Question: Good evening I am trying to generate an animation in a QLABEL by pressing a button and after that animation to go to the next window.
This is a summarized example of what I am doing since in my original project it takes around 5 seconds to enter the program due to the processes that it performs, so my intention is that while that time is running the animation in the QLABEL .
For which I use this code:
Main.py
'''
from PyQt5.QtWidgets import QMainWindow, QApplication
from PyQt5 import QtCore
from PyQt5 import QtGui
from PyQt5 import uic
from FirebaseLogin import *
from contraInicio import ContraInicioC
#from Principal import PrincipalC
#from MostrarDatosTabla import mostararDatos
#from CrearFirebase import crear_tabla
#from sucursalInicio import sucursal
#import sqlite3
class LoginC(QMainWindow):
def __init__(self):
QMainWindow.__init__(self)
uic.loadUi("Interfaz/Login.ui",self)
self.setWindowFlags(QtCore.Qt.FramelessWindowHint)
self.l_permiso.setAttribute(QtCore.Qt.WA_NoMousePropagation)
self.l_sucursal.setAttribute(QtCore.Qt.WA_NoMousePropagation)
self.l_close.clicked.connect(self.close)
self.contrasena = ContraInicioC()
#self.principal = PrincipalC()
self.l_entrar.clicked.connect(self.setDataPrincipal)
self.l_permiso.currentIndexChanged.connect(lambda:self.cambioPermiso(self.l_permiso.currentText()))
self.l_permiso.setCurrentText("Caja")
self.suc = "Exxe 1"
self.l_sucursal.setCurrentText(self.suc)
#self.principal.pc_fecha.setDate(QtCore.QDate.currentDate())
@QtCore.pyqtSlot(str)
def cambioPermiso(self,permiso):
if permiso == "Administrador":
self.l_sucursal.setEnabled(True)
else:
self.l_sucursal.setEnabled(False)
def setDataPrincipal(self):
movi = QtGui.QMovie("giphy.gif")
self.label.setMovie(movi)
movi.start()
self.estado = 0
fechaActual = QtCore.QDate.currentDate().toPyDate()
ref = db.reference("/"+str(fechaActual))
ret = ref.get()
if ret == None:
self.contrasena.show()
else:
self.contrasena.show()
self.close()
def mousePressEvent(self,event):
if event.button() == QtCore.Qt.LeftButton:
self.dragPosition = event.globalPos() - self.frameGeometry().topLeft()
event.accept()
def mouseMoveEvent(self,event):
if event.buttons() == QtCore.Qt.LeftButton:
self.move(event.globalPos() - self.dragPosition)
event.accept()
app = QApplication([])
l = LoginC()
l.show()
app.exec_()
'''
contraInicio.py
'''
from PyQt5.QtWidgets import QDialog, QApplication, QMessageBox
from PyQt5 import QtCore
from PyQt5 import uic
#from Contrasenas import passwordLogin
#from Principal import PrincipalC
#from MostrarDatosTabla import mostararDatos
#from CrearFirebase import crear_tabla
class ContraInicioC(QDialog):
def __init__(self):
QDialog.__init__(self)
uic.loadUi("Interfaz/Contrasena.ui",self)
self.setWindowFlags(QtCore.Qt.FramelessWindowHint)
#self.principal = PrincipalC()
#boton de validacion
self.validar.clicked.connect(self.validacion)
self.c1Close.clicked.connect(self.close)
self.permiso = None
self.turno = None
self.sucursal = None
self.estado = None
self.referencia = None
def validacion(self):
#self.datos(self.permiso,self.turno,self.sucursal,self.estado,self.referencia)
if self.password.text() == "esther":
print("ok")
else:
print("error")
def mousePressEvent(self,event):
if event.button() == QtCore.Qt.LeftButton:
self.dragPosition = event.globalPos() - self.frameGeometry().topLeft()
event.accept()
def mouseMoveEvent(self,event):
if event.buttons() == QtCore.Qt.LeftButton:
self.move(event.globalPos() - self.dragPosition)
event.accept()
#mostararDatos(str(QtCore.QDate.currentDate().toPyDate()),sucursal,turno,self.principal.saldo,self.principal.tablaM,self.principal.inventario,referencia)
#app = QApplication([])
#l = ContraInicioC()
#l.show()
#app.exec_()
'''
Login.ui
'''
<?xml version="1.0" encoding="UTF-8"?>
<ui version="4.0">
<class>MainWindow</class>
<widget class="QMainWindow" name="MainWindow">
<property name="geometry">
<rect>
<x>0</x>
<y>0</y>
<width>650</width>
<height>370</height>
</rect>
</property>
<property name="windowTitle">
<string>MainWindow</string>
</property>
<property name="styleSheet">
<string notr="true">background:url(Imagenes/escalado.jpg);
background-position:center;
background-repeat:none;</string>
</property>
<widget class="QWidget" name="centralwidget">
<widget class="QPushButton" name="l_close">
<property name="geometry">
<rect>
<x>620</x>
<y>0</y>
<width>31</width>
<height>23</height>
</rect>
</property>
<property name="font">
<font>
<pointsize>9</pointsize>
<weight>75</weight>
<bold>true</bold>
</font>
</property>
<property name="styleSheet">
<string notr="true">QPushButton#l_close{
background:none;
border:0px;
color:grey;
}
QPushButton#l_close:hover{
color:red;
}</string>
</property>
<property name="text">
<string>X</string>
</property>
</widget>
<widget class="QPushButton" name="l_entrar">
<property name="geometry">
<rect>
<x>550</x>
<y>330</y>
<width>75</width>
<height>22</height>
</rect>
</property>
<property name="styleSheet">
<string notr="true">QPushButton#l_entrar{
background:#41CD52;
border:0px;
color:white;
}
QPushButton#l_entrar:pressed{
border-bottom:2px solid green;
}
</string>
</property>
<property name="text">
<string>Entrar</string>
</property>
</widget>
<widget class="QComboBox" name="l_sucursal">
<property name="enabled">
<bool>false</bool>
</property>
<property name="geometry">
<rect>
<x>440</x>
<y>330</y>
<width>69</width>
<height>22</height>
</rect>
</property>
<property name="styleSheet">
<string notr="true">QComboBox#l_sucursal{
background:none;
border:0px;
border-bottom: 1px solid lightblue;
color:#05839C;
}
QComboBox QAbstractItemView
{
border:0px;
background:white;
color: grey;
}
QComboBox#l_sucursal::drop-down
{
subcontrol-origin: padding;
subcontrol-position: top right;
width: 15px;
color: white;
border-left-width: 0px;
border-left-color: darkgray;
border-left-style: solid; /* just a single line */
border-top-right-radius: 3px; /* same radius as the QComboBox */
border-bottom-right-radius: 3px;
padding-left: 10px;
}</string>
</property>
<item>
<property name="text">
<string>Exxe 1</string>
</property>
</item>
<item>
<property name="text">
<string>Exxe 3</string>
</property>
</item>
</widget>
<widget class="QLabel" name="lsucursal">
<property name="geometry">
<rect>
<x>380</x>
<y>330</y>
<width>51</width>
<height>22</height>
</rect>
</property>
<property name="styleSheet">
<string notr="true">color:grey;
background:none;</string>
</property>
<property name="text">
<string>Sucursal:</string>
</property>
</widget>
<widget class="QLabel" name="la">
<property name="geometry">
<rect>
<x>220</x>
<y>330</y>
<width>51</width>
<height>22</height>
</rect>
</property>
<property name="styleSheet">
<string notr="true">color:grey;
background:none;</string>
</property>
<property name="text">
<string>Permisos</string>
</property>
</widget>
<widget class="QComboBox" name="l_permiso">
<property name="geometry">
<rect>
<x>268</x>
<y>330</y>
<width>91</width>
<height>22</height>
</rect>
</property>
<property name="styleSheet">
<string notr="true">QComboBox#l_permiso{
background:none;
border:0px;
border-bottom: 1px solid lightblue;
color:#05839C;
}
QComboBox QAbstractItemView
{
border:0px;
background:white;
color: grey;
}
QComboBox#l_permiso::drop-down
{
subcontrol-origin: padding;
subcontrol-position: top right;
width: 15px;
color: white;
border-left-width: 0px;
border-left-color: darkgray;
border-left-style: solid; /* just a single line */
border-top-right-radius: 3px; /* same radius as the QComboBox */
border-bottom-right-radius: 3px;
padding-left: 10px;
}</string>
</property>
<item>
<property name="text">
<string>Administrador</string>
</property>
</item>
<item>
<property name="text">
<string>Caja</string>
</property>
</item>
</widget>
<widget class="QLabel" name="label">
<property name="geometry">
<rect>
<x>110</x>
<y>100</y>
<width>231</width>
<height>111</height>
</rect>
</property>
<property name="text">
<string/>
</property>
</widget>
</widget>
</widget>
<resources/>
<connections/>
</ui>
'''
Contrasena.ui
'''
<?xml version="1.0" encoding="UTF-8"?>
<ui version="4.0">
<class>Dialog</class>
<widget class="QDialog" name="Dialog">
<property name="geometry">
<rect>
<x>0</x>
<y>0</y>
<width>302</width>
<height>156</height>
</rect>
</property>
<property name="windowTitle">
<string>Validacion</string>
</property>
<property name="styleSheet">
<string notr="true">background:rgb(116, 116, 116);</string>
</property>
<widget class="QLabel" name="label">
<property name="geometry">
<rect>
<x>80</x>
<y>20</y>
<width>141</width>
<height>20</height>
</rect>
</property>
<property name="font">
<font>
<pointsize>9</pointsize>
</font>
</property>
<property name="styleSheet">
<string notr="true">color:white;</string>
</property>
<property name="text">
<string>Ingrese clave de acceso</string>
</property>
<property name="alignment">
<set>Qt::AlignCenter</set>
</property>
</widget>
<widget class="QLineEdit" name="password">
<property name="geometry">
<rect>
<x>60</x>
<y>60</y>
<width>181</width>
<height>21</height>
</rect>
</property>
<property name="styleSheet">
<string notr="true">background:none</string>
</property>
<property name="echoMode">
<enum>QLineEdit::Password</enum>
</property>
<property name="alignment">
<set>Qt::AlignCenter</set>
</property>
</widget>
<widget class="QPushButton" name="validar">
<property name="geometry">
<rect>
<x>200</x>
<y>120</y>
<width>75</width>
<height>23</height>
</rect>
</property>
<property name="styleSheet">
<string notr="true">QPushButton#validar{
background:rgb(56, 213, 47);
border:0px;
color:white;
}
QPushButton#validar:pressed{
border-bottom:2px solid green;
}</string>
</property>
<property name="text">
<string>Validar</string>
</property>
<property name="default">
<bool>true</bool>
</property>
</widget>
<widget class="QFrame" name="frame">
<property name="geometry">
<rect>
<x>0</x>
<y>0</y>
<width>311</width>
<height>16</height>
</rect>
</property>
<property name="styleSheet">
<string notr="true">background:#0F5D8D;</string>
</property>
<property name="frameShape">
<enum>QFrame::StyledPanel</enum>
</property>
<property name="frameShadow">
<enum>QFrame::Raised</enum>
</property>
</widget>
<widget class="QPushButton" name="c1Close">
<property name="geometry">
<rect>
<x>286</x>
<y>0</y>
<width>16</width>
<height>16</height>
</rect>
</property>
<property name="font">
<font>
<pointsize>9</pointsize>
<weight>75</weight>
<bold>true</bold>
</font>
</property>
<property name="styleSheet">
<string notr="true">color:white;
background:none;
border:0px;</string>
</property>
<property name="text">
<string>X</string>
</property>
</widget>
</widget>
<resources/>
<connections/>
</ui>
'''
FirebaseLogin.py
'''
import firebase_admin
from firebase_admin import credentials, db
cred = credentials.Certificate('login.json')
firebase_admin.initialize_app(cred,{
'databaseURL':'https://exe-tablas.firebaseio.com/'
})
'''

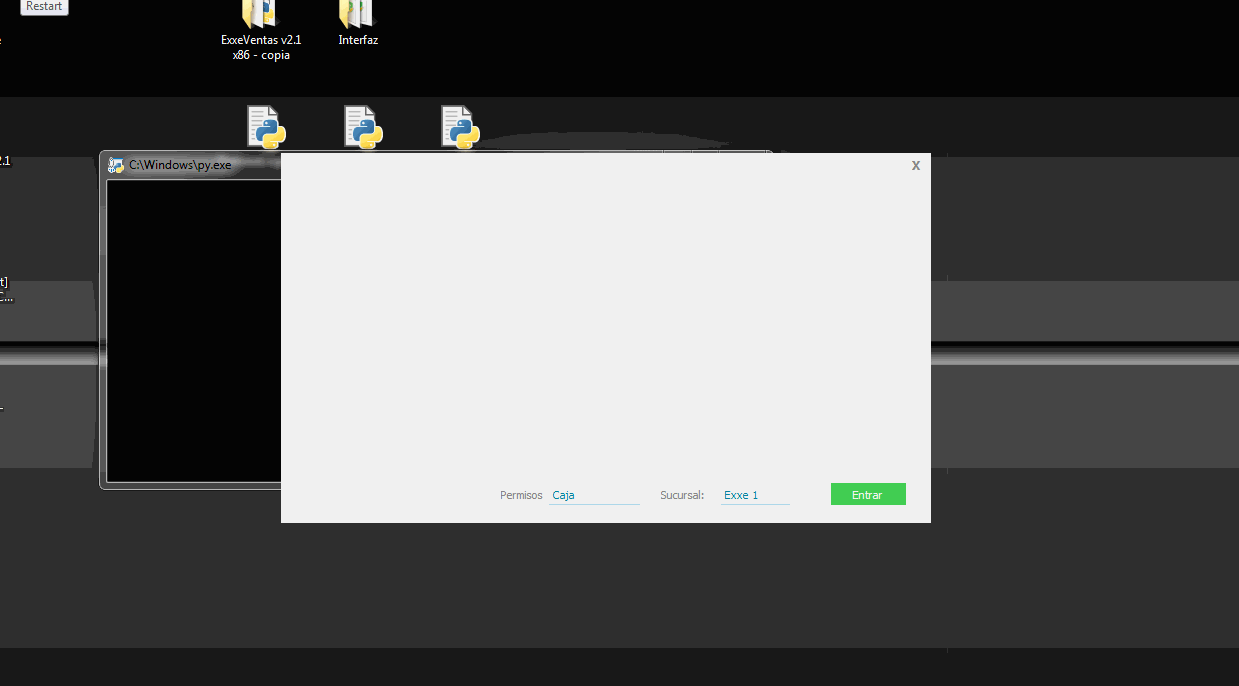
Answer: As the problem is not 'QMovie', the problem is the request to 'Firebase', which is a blocking task, so that task must be executed in another thread so we avoid blocking the GUI, preventing the gif from showing its animation, creating a signal that allows Send the data from the secondary thread to the main thread as I show below:
'''
import threading
from PyQt5 import QtCore, QtGui, QtWidgets, uic
from FirebaseLogin import db
from contraInicio import ContraInicioC
class LoginC(QtWidgets.QMainWindow):
firebaseFinished = QtCore.pyqtSignal(object)
def __init__(self, parent=None):
super(LoginC, self).__init__(parent)
uic.loadUi("Interfaz/Login.ui",self)
self.setWindowFlags(QtCore.Qt.FramelessWindowHint)
self.l_permiso.setAttribute(QtCore.Qt.WA_NoMousePropagation)
self.l_sucursal.setAttribute(QtCore.Qt.WA_NoMousePropagation)
self.l_close.clicked.connect(self.close)
self.contrasena = ContraInicioC()
self.l_entrar.clicked.connect(self.setDataPrincipal)
self.l_permiso.currentIndexChanged.connect(self.cambioPermiso)
self.l_permiso.setCurrentText("Caja")
self.l_sucursal.setCurrentText("Exxe 1")
self.firebaseFinished.connect(self.on_firebaseFinished)
@QtCore.pyqtSlot()
def cambioPermiso(self):
self.l_sucursal.setEnabled(self.l_permiso.currentText() == "Administrador")
def setDataPrincipal(self):
movi = QtGui.QMovie("giphy.gif")
self.label.setMovie(movi)
movi.start()
fechaActual = QtCore.QDate.currentDate().toPyDate()
path = "/{}".format(fechaActual)
threading.Thread(target=self.get_data, args=(path,), daemon=True).start()
def get_data(self, path):
ref = db.reference(path)
ret = ref.get()
self.firebaseFinished.emit(ret)
def on_firebaseFinished(self, ret):
print("result", ret)
self.contrasena.show()
self.close()
def mousePressEvent(self,event):
if event.button() == QtCore.Qt.LeftButton:
self.dragPosition = event.globalPos() - self.frameGeometry().topLeft()
event.accept()
def mouseMoveEvent(self,event):
if event.buttons() == QtCore.Qt.LeftButton:
self.move(event.globalPos() - self.dragPosition)
event.accept()
if __name__ == '__main__':
import sys
app = QtWidgets.QApplication(sys.argv)
l = LoginC()
l.show()
sys.exit(app.exec_())
'''